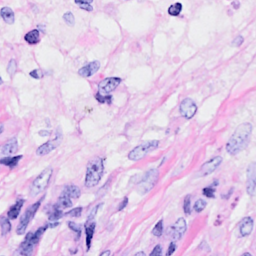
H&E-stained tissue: Breast